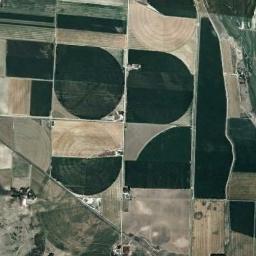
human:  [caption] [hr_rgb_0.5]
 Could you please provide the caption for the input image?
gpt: The circular farmland is divided into different areas .

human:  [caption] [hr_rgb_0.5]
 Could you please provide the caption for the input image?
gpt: There are some circle farmland and square farmland .

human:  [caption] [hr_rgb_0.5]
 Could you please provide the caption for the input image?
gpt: Several circular, Semi-circular and fan-shaped green and tan mixed circular fields .

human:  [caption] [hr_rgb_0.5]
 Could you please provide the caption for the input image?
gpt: Several dark green circular or fan-shaped farmlands are surrounded by some other shapes of farmlands .

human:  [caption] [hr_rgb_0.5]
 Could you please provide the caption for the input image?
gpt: There are several cultivated circular farmlands .